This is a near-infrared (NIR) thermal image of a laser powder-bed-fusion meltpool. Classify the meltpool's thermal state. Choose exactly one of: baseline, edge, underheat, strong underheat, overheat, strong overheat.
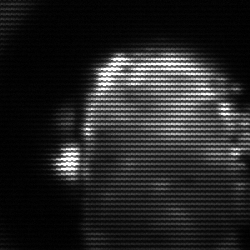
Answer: baseline